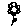
Label: flower